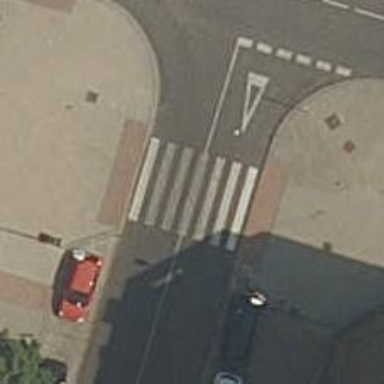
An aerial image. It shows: Zebra crossing on the road.